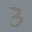
Label: 3